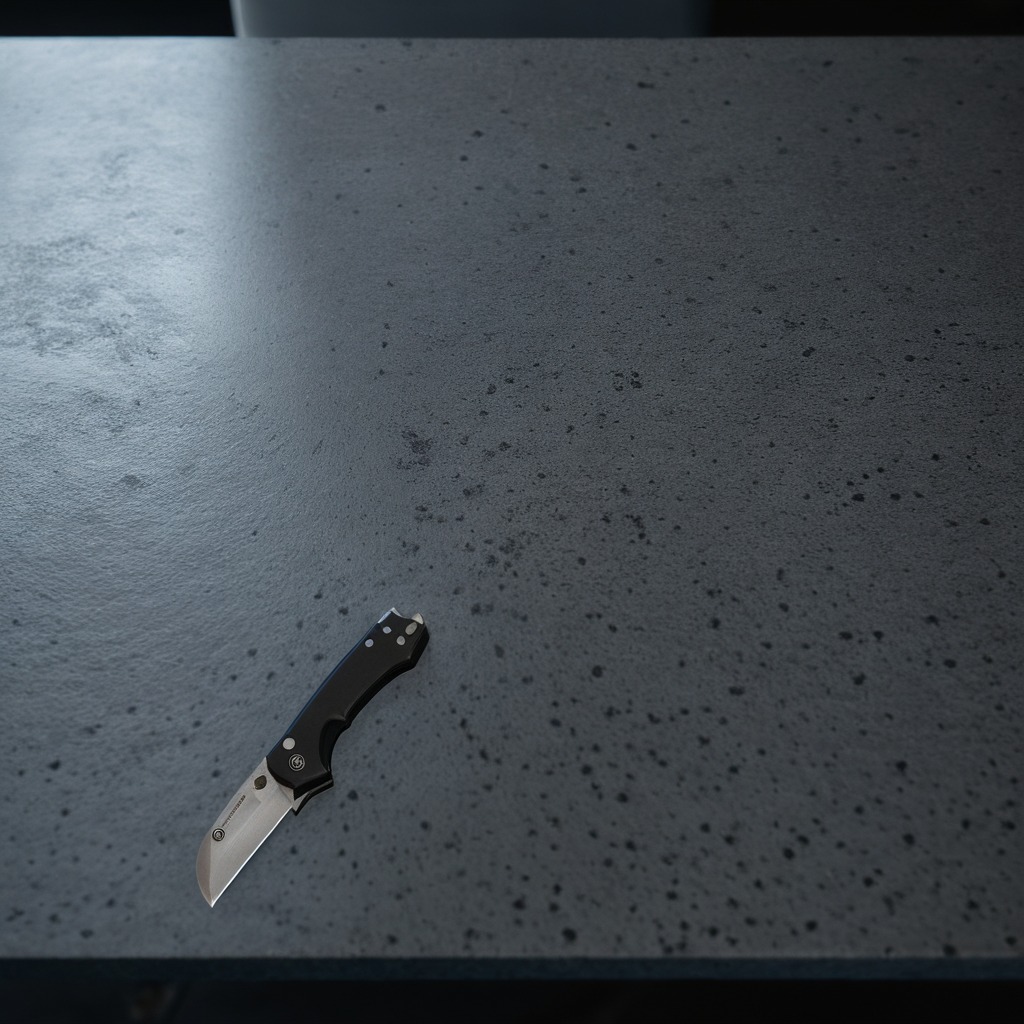
A utility knife lying on the clean granite table inside a workshop at night dim ambient light soft shadows worn but